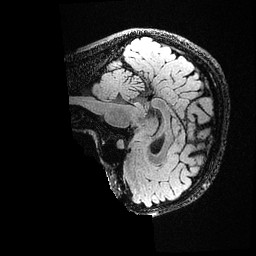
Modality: FLAIR
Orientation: sagittal
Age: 24
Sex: female
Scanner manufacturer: ge
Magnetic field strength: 3 T
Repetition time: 4.802 s
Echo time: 0.1171 s